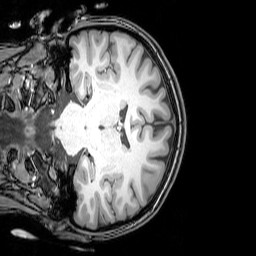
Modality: T1w
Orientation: coronal
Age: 21
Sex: female
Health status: healthy
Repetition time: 0.081 s
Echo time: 0.037 s